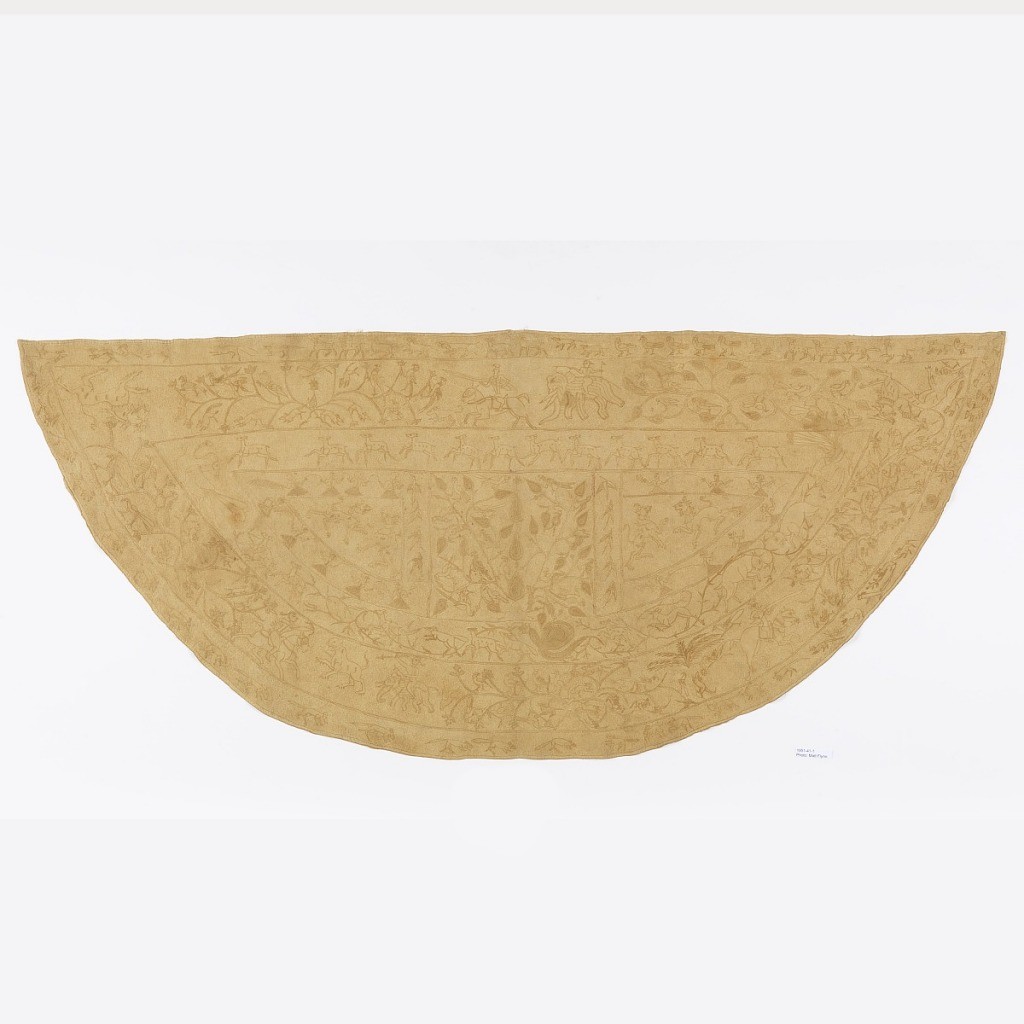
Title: Cape
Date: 17th century
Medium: S-spun tussah silk embroidery, Z-spun cotton foundation Technique: embroidered in chain and back stitch with French knots on two layers of plain weave; inner layer of unspun cotton Label: cotton embroidered with tussah silk in chain and back stitch with French knots
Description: Semi-circular cape with a central square flanked by two wedge shapes and framed by multiple borders, all filled with a variety of fantastic and naturalistic birds, animals, and hunters on horses or elephants. In golden tan Tussah silk in fine chain stitch with outline and knot stitch fillings and accents on cotton ground, now mellowed to a light brown color, and covered with a fine scrolling leaf pattern in same silk in outline stitch. Similar cotton backing caught in with some of the quilting and major areas of embroidery.